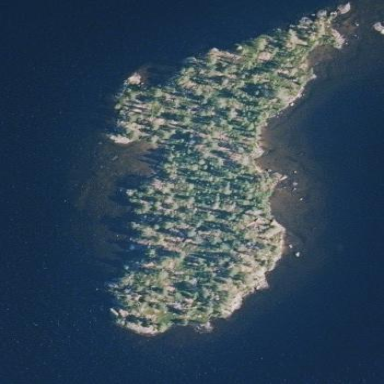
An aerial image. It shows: Islet.